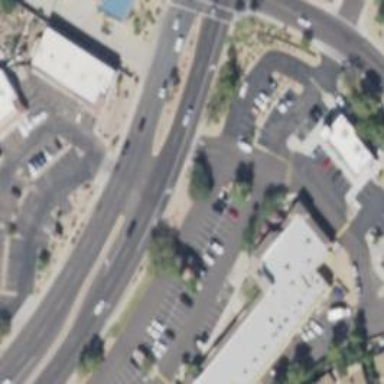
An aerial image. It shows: Asphalt road with secondary link designation.